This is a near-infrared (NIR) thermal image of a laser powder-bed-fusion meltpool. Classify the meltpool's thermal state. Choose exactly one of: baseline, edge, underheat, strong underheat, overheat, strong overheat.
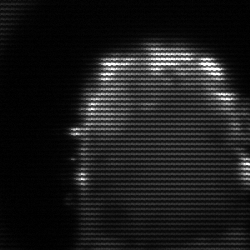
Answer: baseline